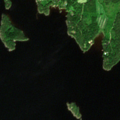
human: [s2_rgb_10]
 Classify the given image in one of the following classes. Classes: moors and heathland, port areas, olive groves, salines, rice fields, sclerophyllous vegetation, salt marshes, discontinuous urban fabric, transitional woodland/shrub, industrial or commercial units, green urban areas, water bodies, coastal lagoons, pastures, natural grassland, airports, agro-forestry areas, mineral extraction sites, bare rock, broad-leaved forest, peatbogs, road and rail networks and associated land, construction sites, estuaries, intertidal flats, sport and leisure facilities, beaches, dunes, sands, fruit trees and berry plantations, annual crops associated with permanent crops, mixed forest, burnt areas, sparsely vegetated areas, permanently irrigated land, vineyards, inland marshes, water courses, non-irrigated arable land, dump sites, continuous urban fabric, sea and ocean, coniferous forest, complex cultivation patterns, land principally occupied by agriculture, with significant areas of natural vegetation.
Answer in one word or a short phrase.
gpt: mixed forest, water bodies